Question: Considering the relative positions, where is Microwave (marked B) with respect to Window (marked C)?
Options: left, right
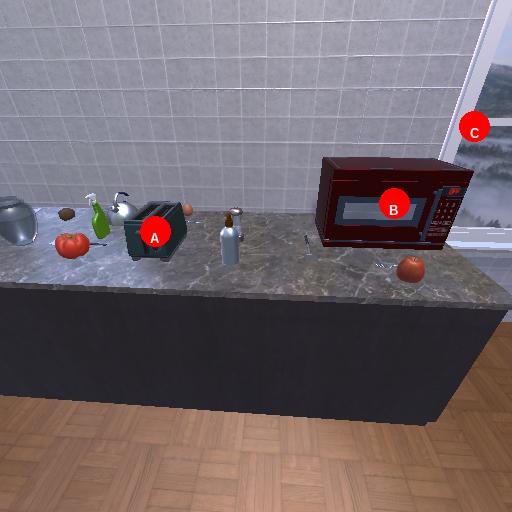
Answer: left